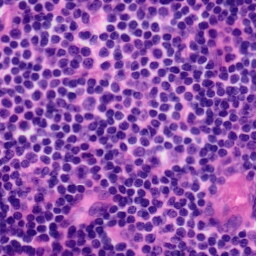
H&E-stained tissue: Tonsil